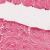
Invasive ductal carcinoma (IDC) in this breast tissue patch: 0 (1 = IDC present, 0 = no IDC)